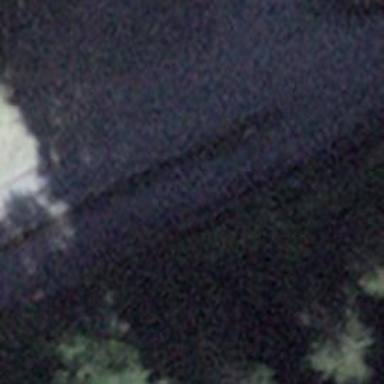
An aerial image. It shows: Unclassified road passing through tunnel.